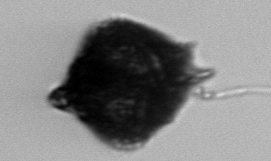
Label: Gonyaulax